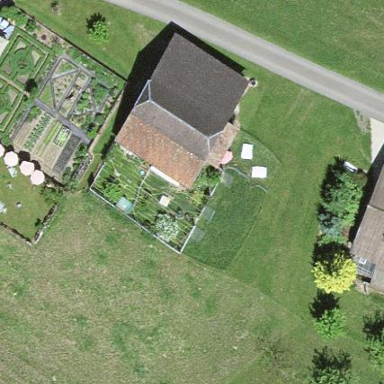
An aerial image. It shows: Rural barn.